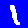
Digit: 1